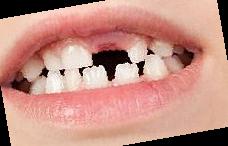
Condition: hypodontia